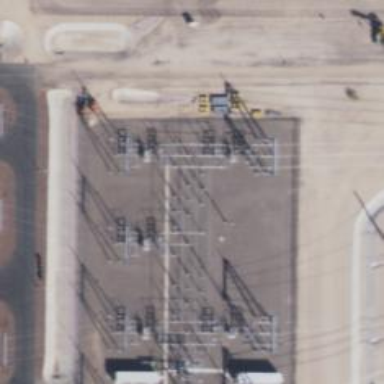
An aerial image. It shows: Switch for power supply.